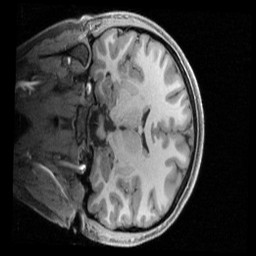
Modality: T1w
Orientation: coronal
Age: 19
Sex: female
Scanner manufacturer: siemens
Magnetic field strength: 3 T
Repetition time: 2.4 s
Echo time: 0.00231 s